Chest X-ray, AP view. Patient: 20 years old, sex F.
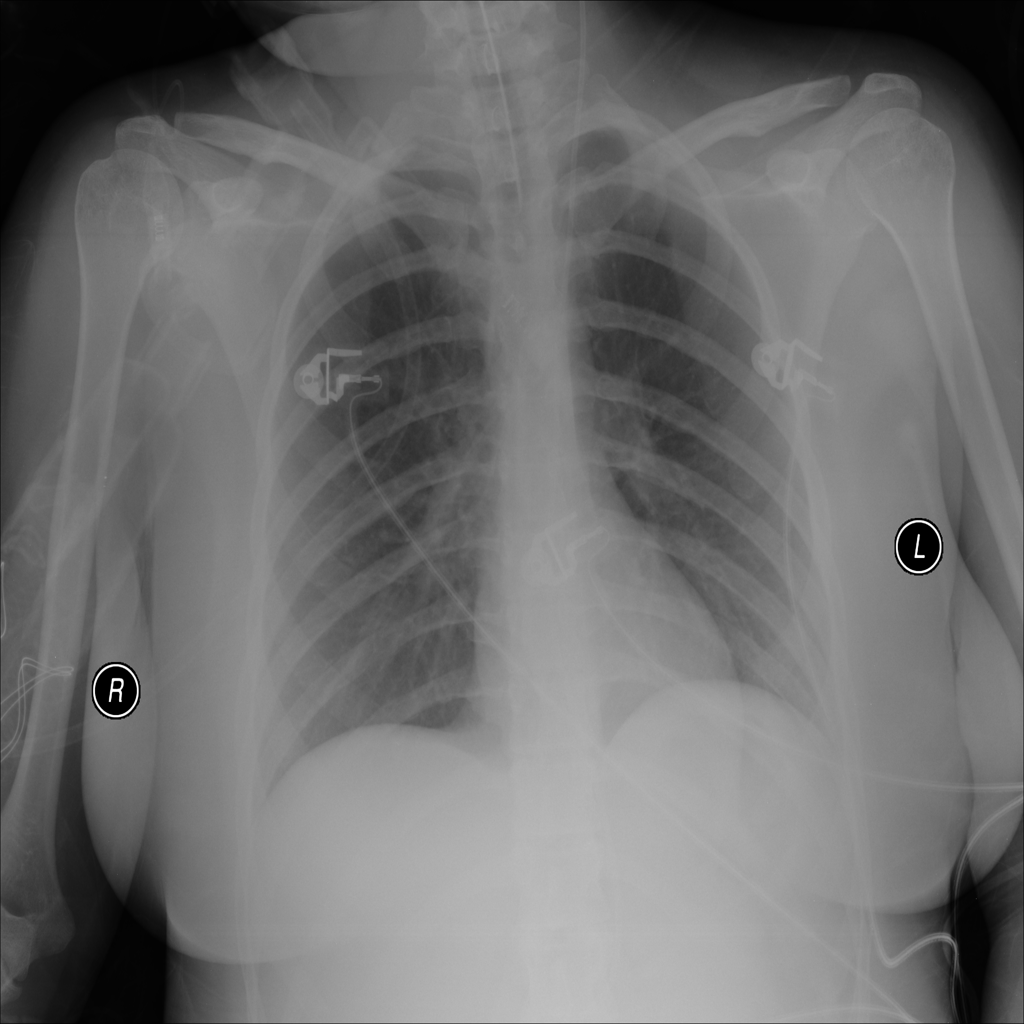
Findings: No Finding